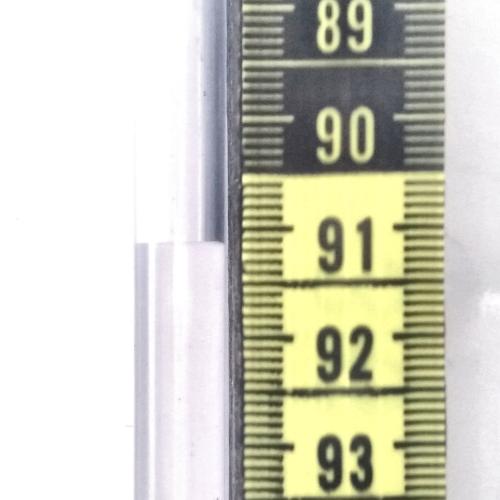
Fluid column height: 91.1 cm